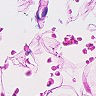
Metastatic tissue present: no